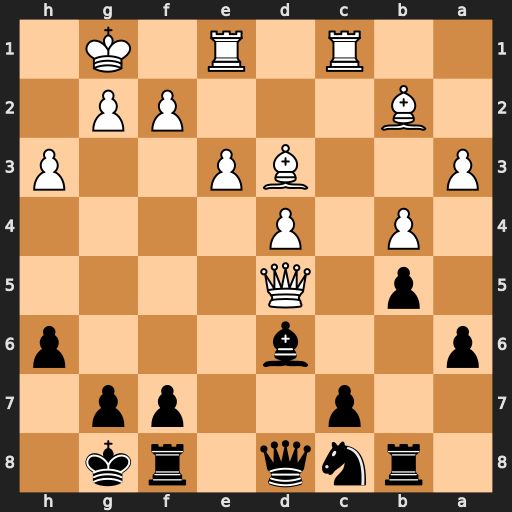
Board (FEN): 1rnq1rk1/2p2pp1/p2b3p/1p1Q4/1P1P4/P2BP2P/1B3PP1/2R1R1K1
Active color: b
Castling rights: -
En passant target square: -
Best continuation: Bh2+ Kxh2 Qxd5